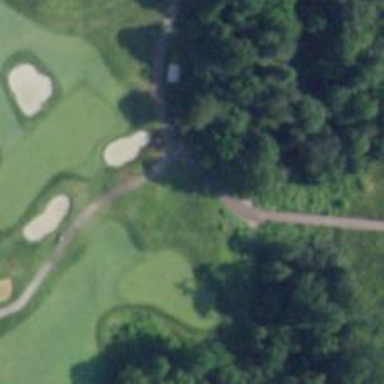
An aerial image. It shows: Path used for both walking and golf.